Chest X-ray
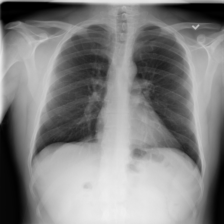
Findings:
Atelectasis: negative
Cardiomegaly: negative
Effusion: negative
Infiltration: negative
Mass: negative
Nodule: negative
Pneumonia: negative
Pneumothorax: negative
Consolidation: negative
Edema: negative
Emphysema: negative
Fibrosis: negative
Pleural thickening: negative
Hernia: negative